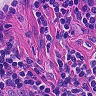
Metastatic tissue present: no